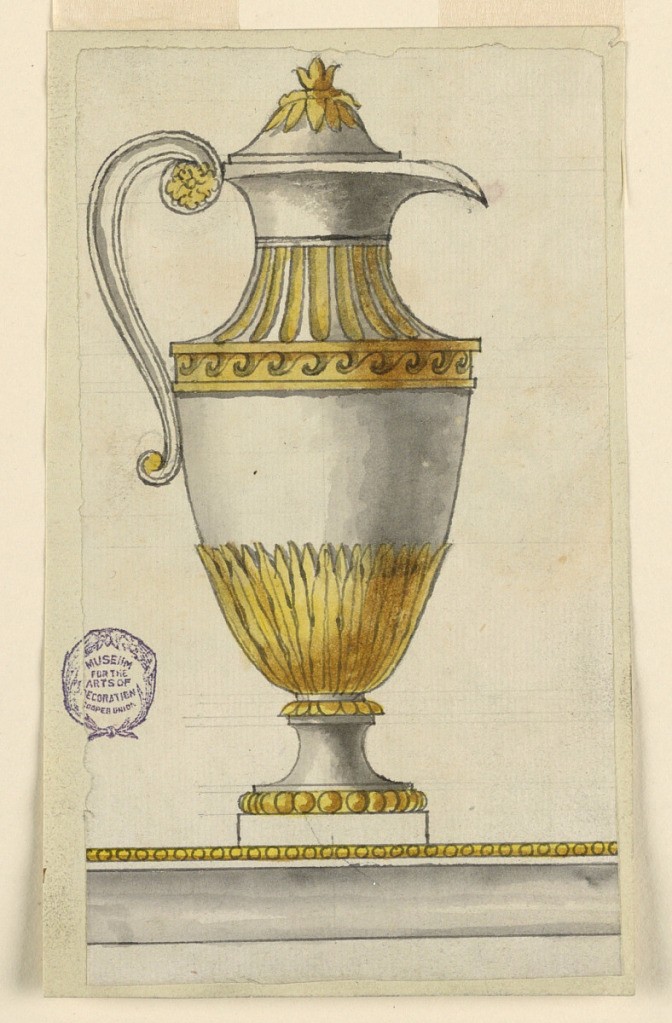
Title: Project for an Ewer and Basin
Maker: Luigi Righetti, Italian, 1780 - 1819
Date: ca. 1800
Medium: Graphite, pen and ink, brush and watercolor on paper
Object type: Drawing
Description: Design to be executed in partial gilt silver. Edge of the basin is shown, from which the ewer rises. Shown in profile with spout at right. Lower portion of the body decorated with leaves.